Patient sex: M
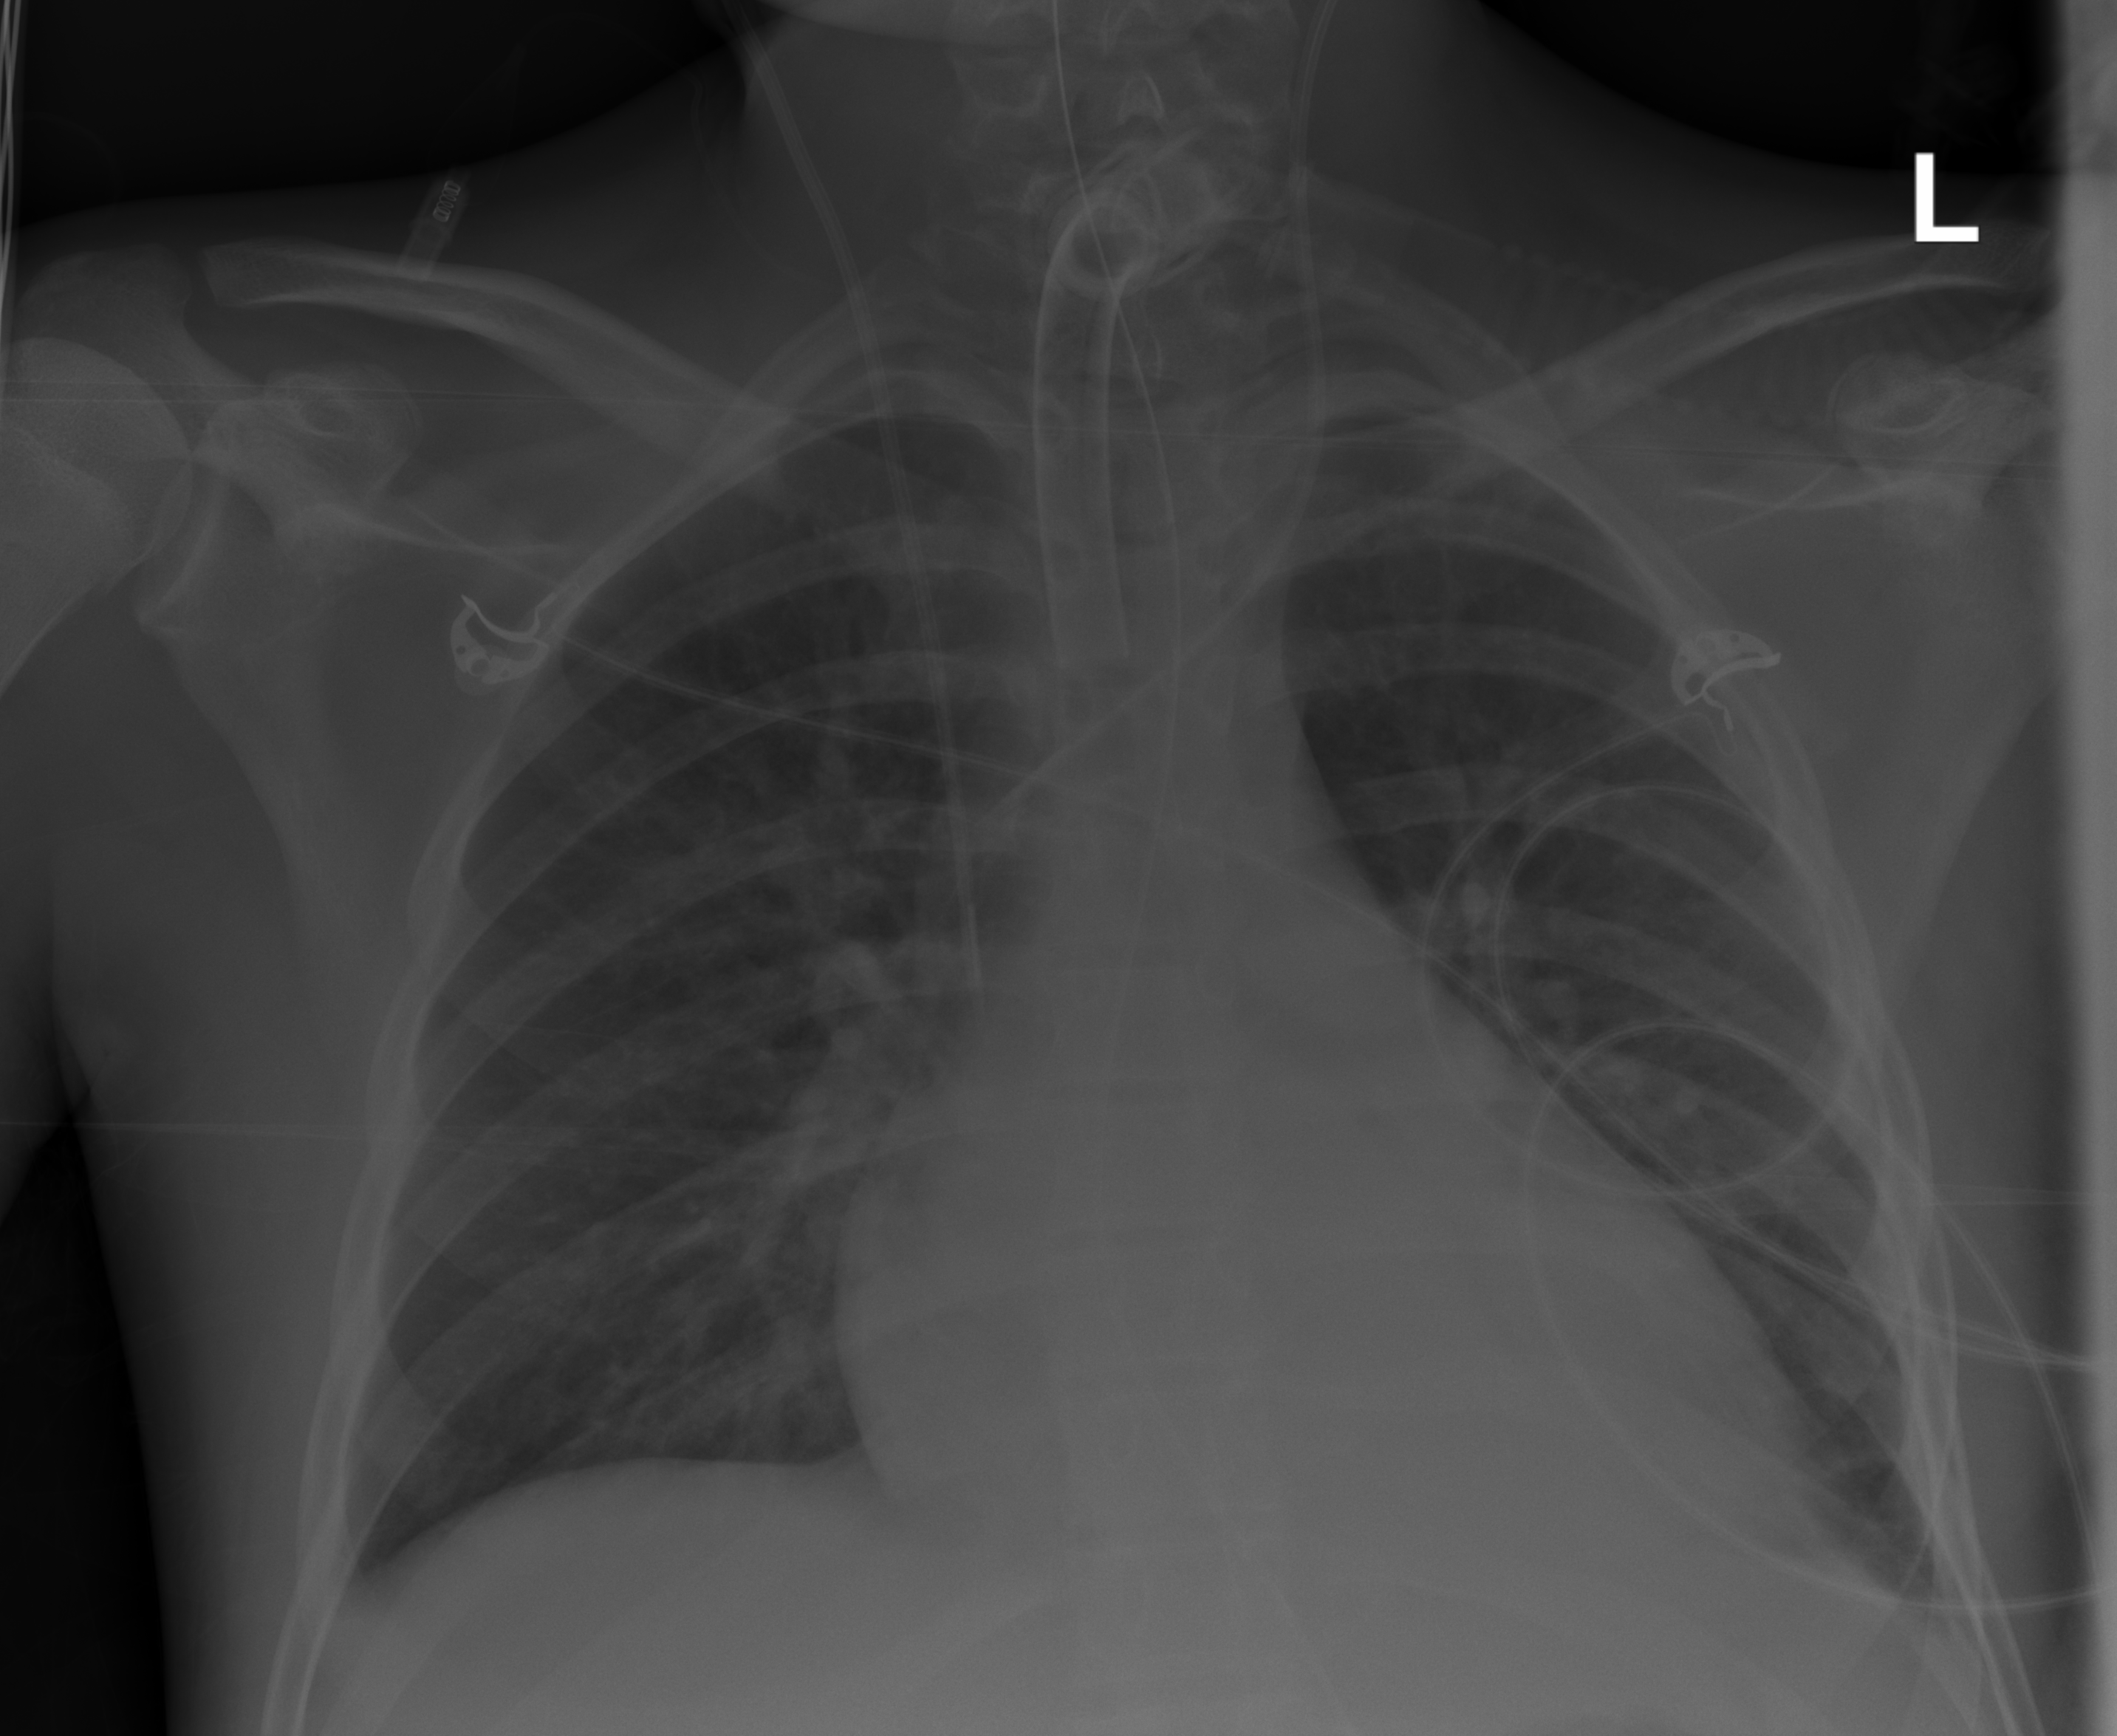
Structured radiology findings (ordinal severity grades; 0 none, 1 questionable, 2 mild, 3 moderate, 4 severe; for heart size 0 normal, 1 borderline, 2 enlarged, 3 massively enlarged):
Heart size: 2
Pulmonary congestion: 2
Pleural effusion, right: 0
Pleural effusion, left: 1
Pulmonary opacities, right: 1
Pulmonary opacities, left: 0
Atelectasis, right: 2
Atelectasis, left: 0